Question: I am working on a react native android app that needs a search bar. I am using the SearchBar from react-native-paper, and I checked their documentation and couldn't find any sort of way to find if the user pressed the little search button on their keyboard.
Not sure if there is an official name for this input or the button itself as I am unfamiliar with mobile app development, but here is an screenshot from the app in case it is unclear. I am referring to the search button on the keyboard itself, which is in this case blue.

From some digging I found out that TextInputs in react native have an onSubmitEditing={} that triggers whatever return key action you want.
Essentially I was wondering if there was an equivalent prop for the SearchBar in react-native-paper.
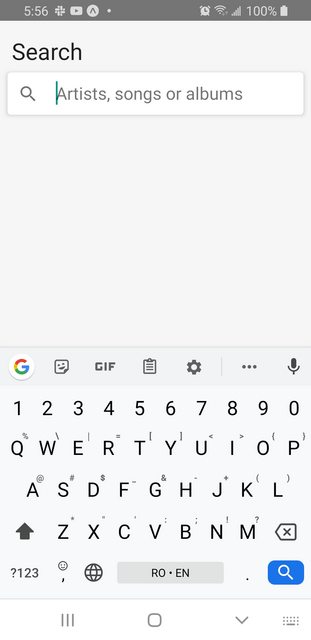
Answer: If you take a look at the implementation of react-native-paper SearchBar <URL> it looks like you can pass a onSubmitEditing prop to it and, as react-native-paper uses a TextInput, that input will receive that prop